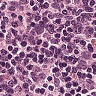
Metastatic tissue present: no